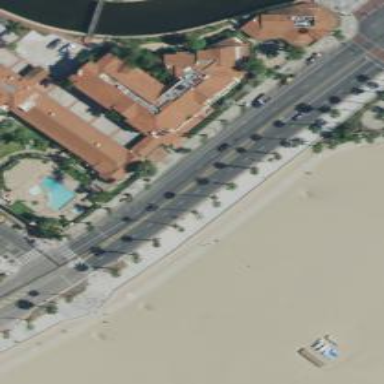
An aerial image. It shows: Hotel building.